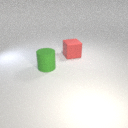
large green rubber cylinder in front of large red rubber cube